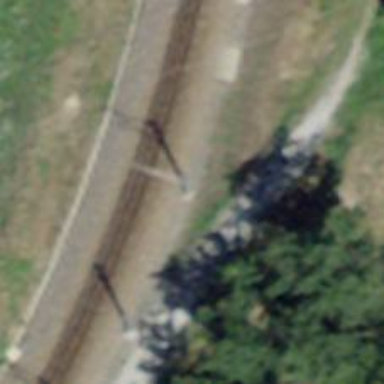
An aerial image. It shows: Catenary mast for power lines.